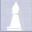
Piece: wB